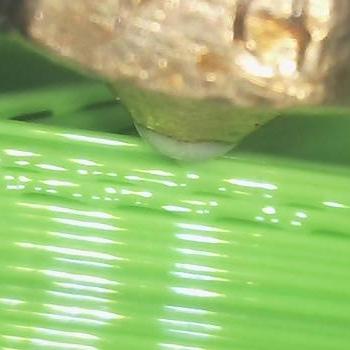
Flow rate: 56%